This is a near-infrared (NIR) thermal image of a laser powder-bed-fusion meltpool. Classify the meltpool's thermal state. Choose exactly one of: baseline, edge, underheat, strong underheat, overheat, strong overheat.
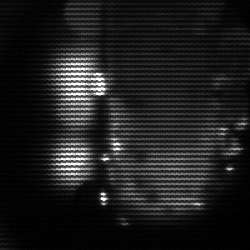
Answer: strong underheat